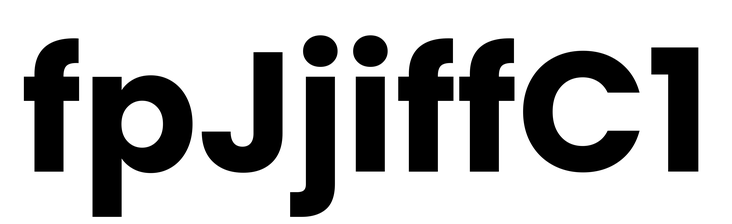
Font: Poppins-Bold